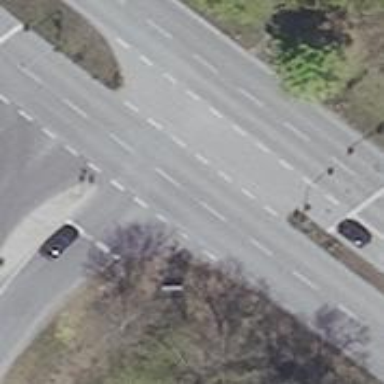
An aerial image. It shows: Road with traffic signals.